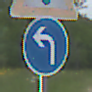
Verkehrszeichen: VorgeschriebeneFahrtrichtungLinks
Zusatzzeichen oben: Lichtzeichenanlage
Umgebung: Outdoor, RoadRail
Tageszeit: Midday
Wetter: PartlyCloudy
Licht: Natural
Jahreszeit: NotSpecified
Kontrast: LowContrast